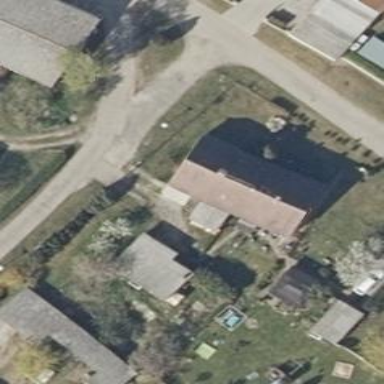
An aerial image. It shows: Simple house.